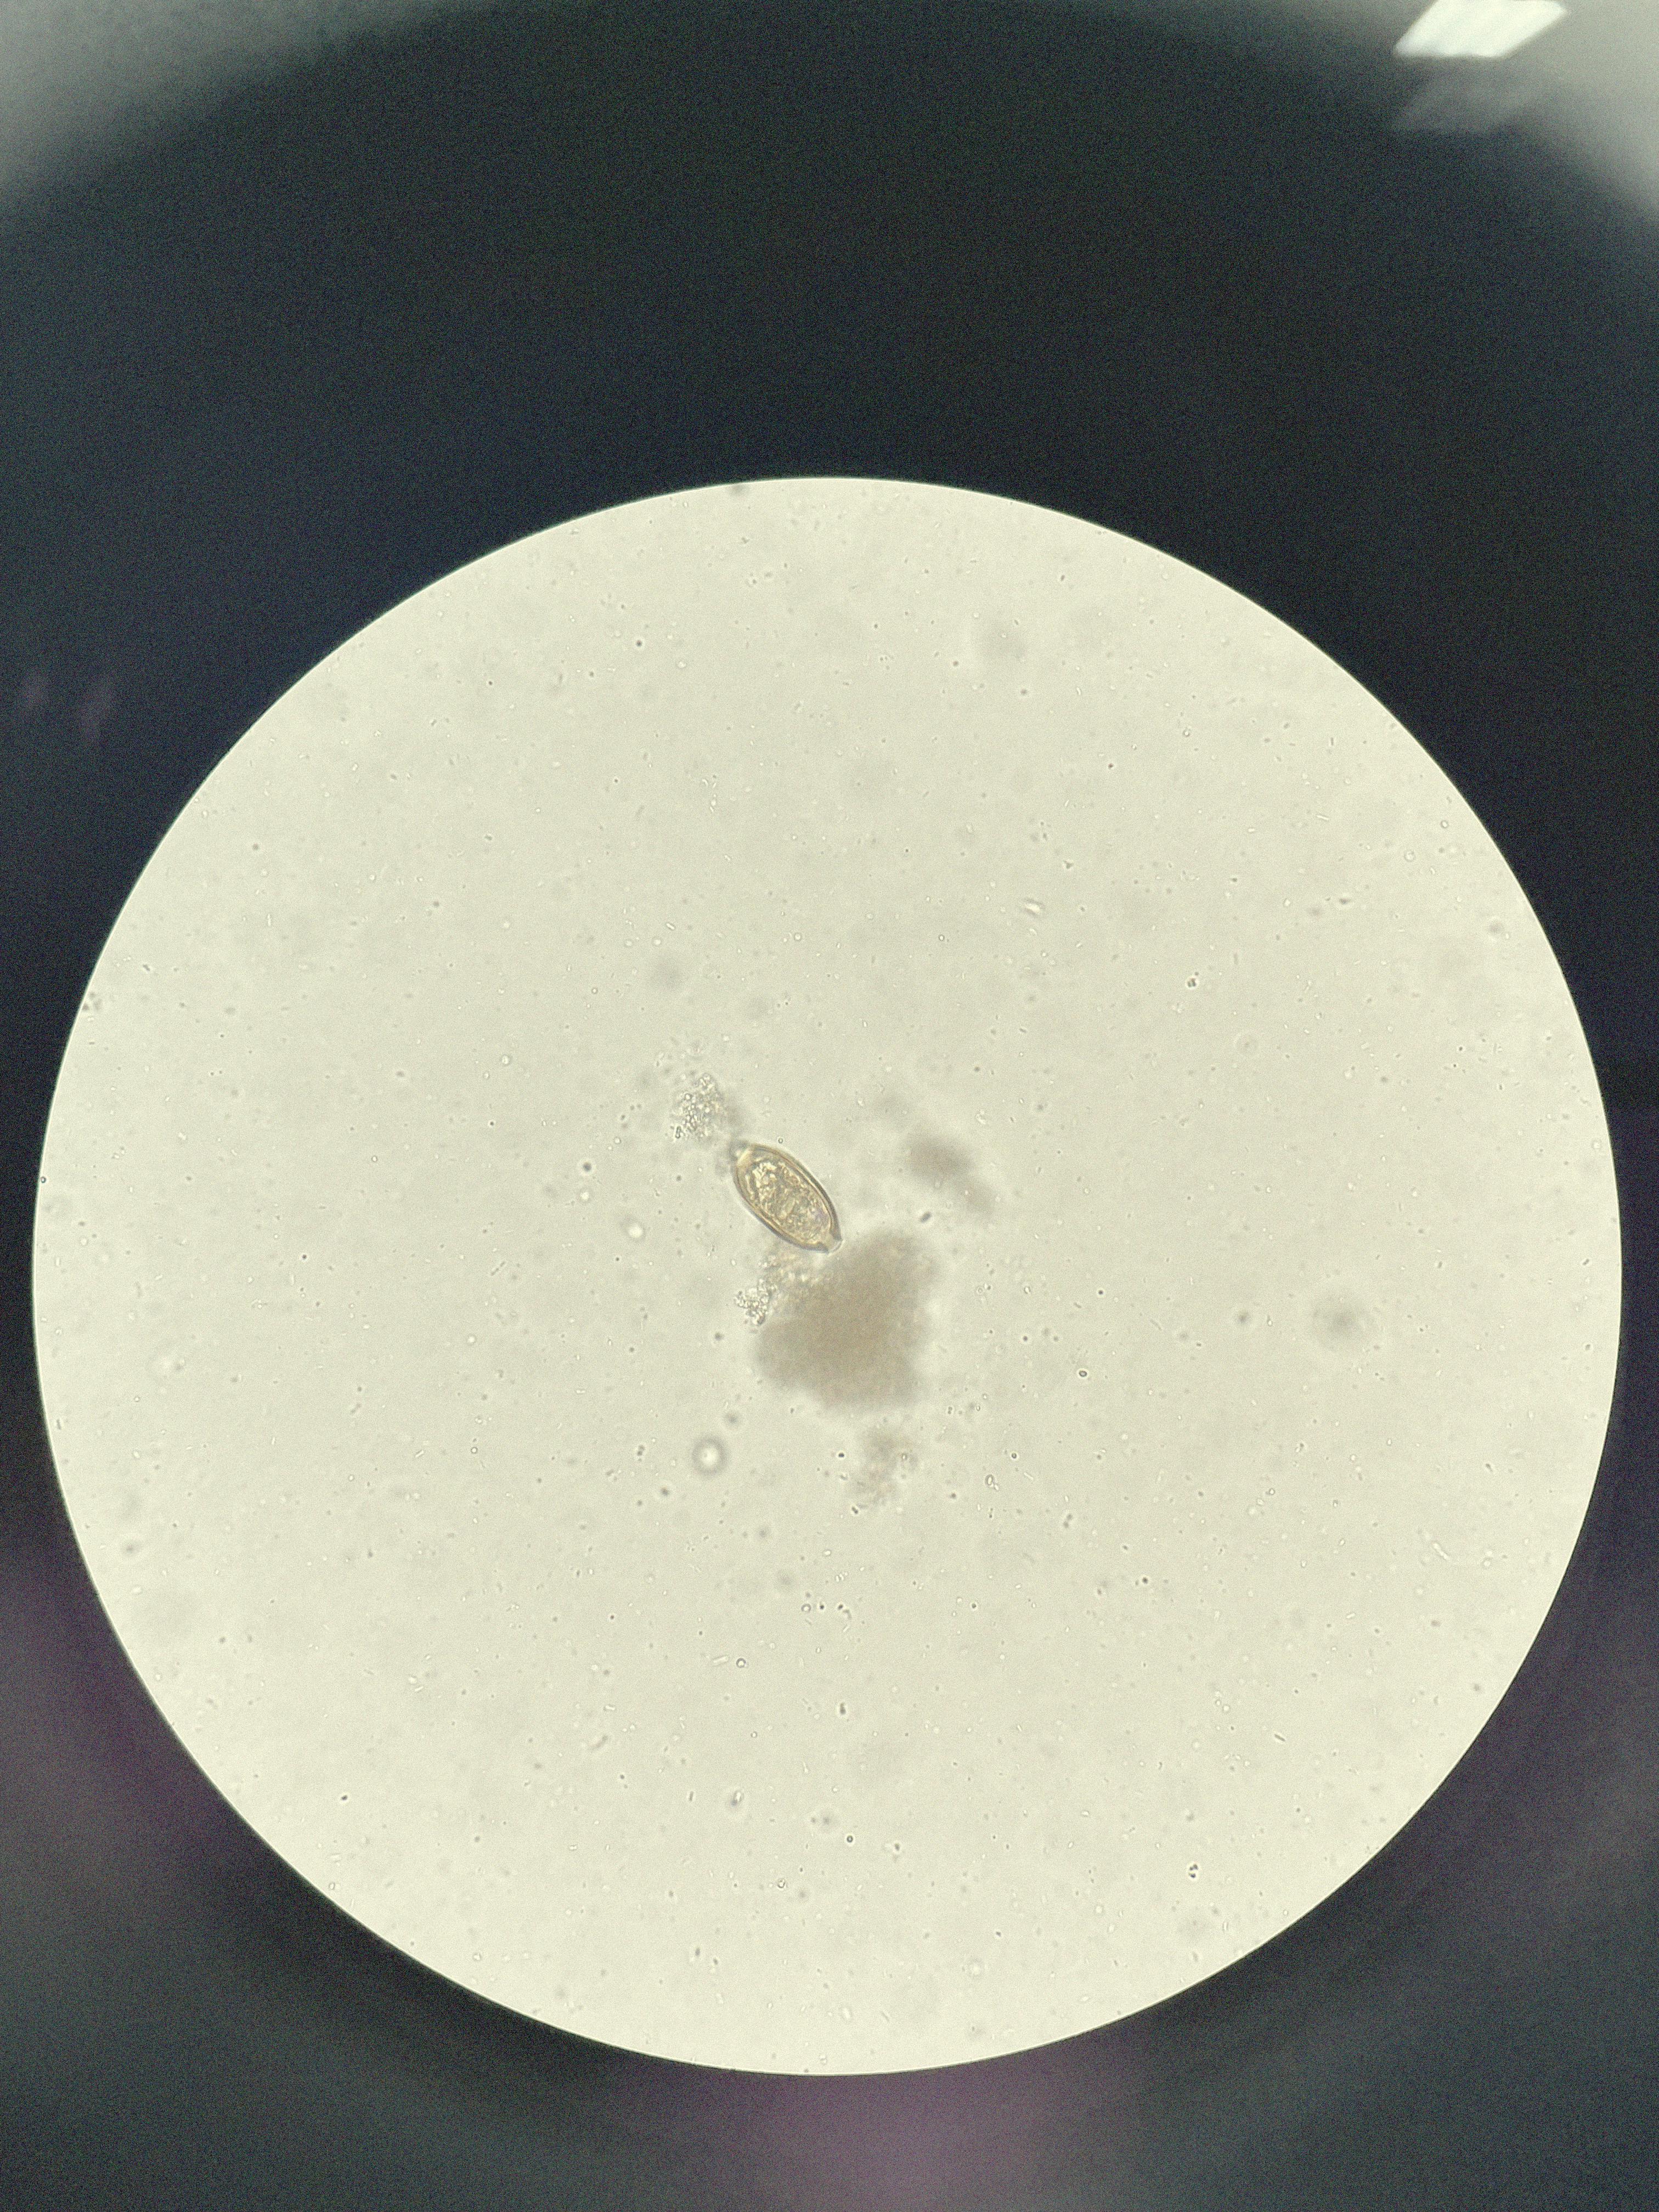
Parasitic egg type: Trichuris trichiura